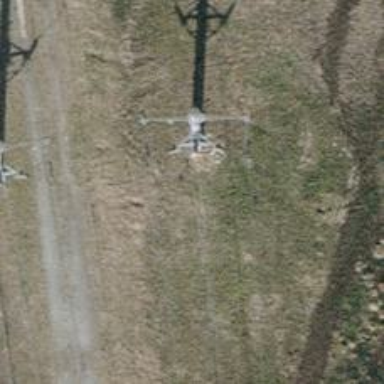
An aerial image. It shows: Power pole.